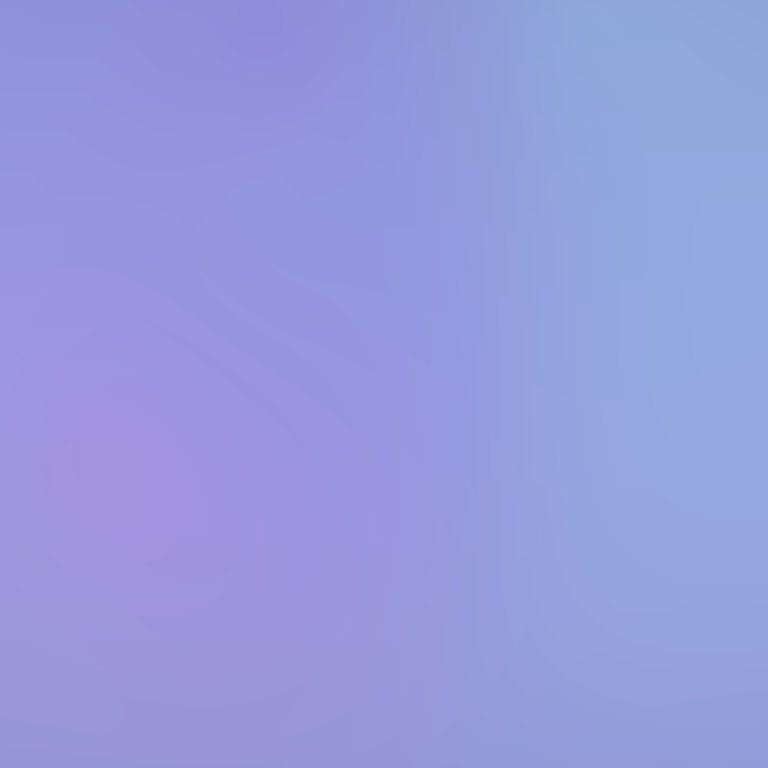
Abstract light effect, smooth gradient from soft lavender to light blue, calm atmosphere, diffuse glow, no room, no furniture, no objects.